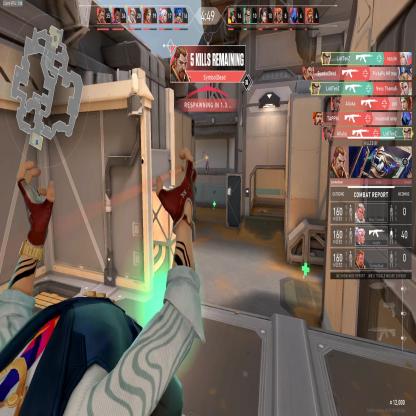
Label: enemy